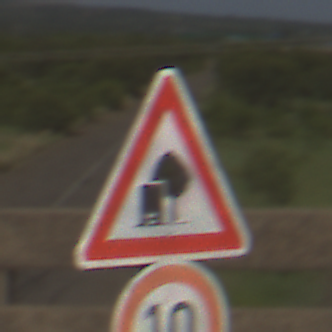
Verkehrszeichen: UnzureichendesLichtraumprofil
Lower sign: Geschwindigkeit10
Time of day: MorningAfternoon
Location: Outdoor (RoadRail)
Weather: PartlyCloudy
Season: NotSpecified
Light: Natural